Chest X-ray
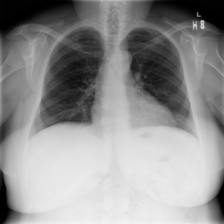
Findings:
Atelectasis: negative
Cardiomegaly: negative
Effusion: negative
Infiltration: negative
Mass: negative
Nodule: negative
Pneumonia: negative
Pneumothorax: negative
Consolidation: negative
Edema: negative
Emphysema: negative
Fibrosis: negative
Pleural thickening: negative
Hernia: negative